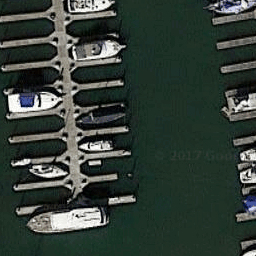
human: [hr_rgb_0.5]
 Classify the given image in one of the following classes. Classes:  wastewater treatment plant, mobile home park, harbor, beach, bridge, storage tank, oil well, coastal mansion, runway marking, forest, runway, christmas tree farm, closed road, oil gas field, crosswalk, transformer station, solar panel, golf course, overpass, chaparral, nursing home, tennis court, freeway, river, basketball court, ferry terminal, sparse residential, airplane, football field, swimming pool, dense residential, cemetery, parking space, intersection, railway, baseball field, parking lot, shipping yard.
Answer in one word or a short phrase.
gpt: harbor